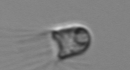
Label: Balanion